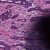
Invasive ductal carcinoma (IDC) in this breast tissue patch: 1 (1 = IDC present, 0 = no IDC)